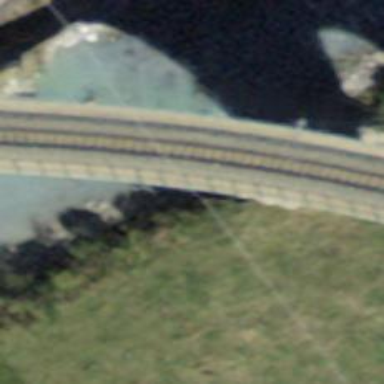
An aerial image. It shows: Narrow-gauge railway with electrified contact line passing over viaduct with one track.